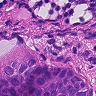
Metastatic tissue present: yes